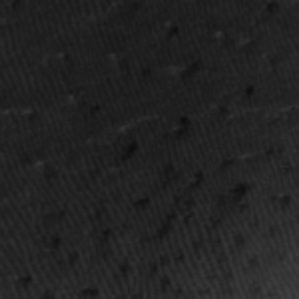
Label: frost